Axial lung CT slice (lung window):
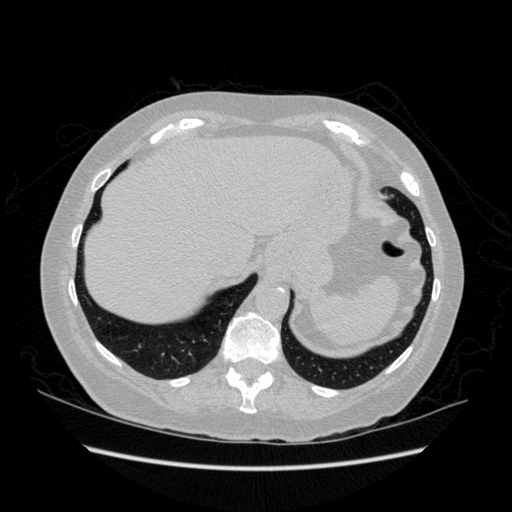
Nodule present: no